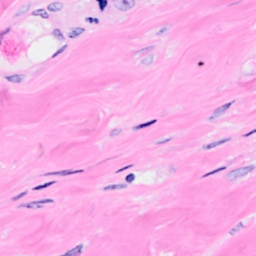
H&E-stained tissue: Breast